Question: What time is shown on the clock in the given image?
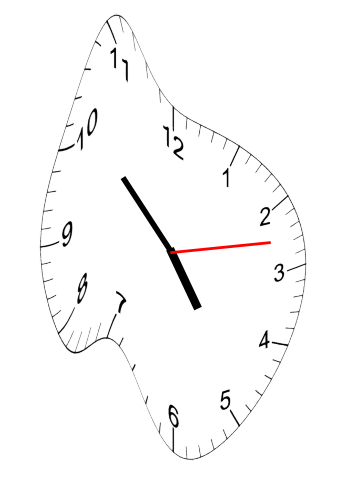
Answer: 04:52:13